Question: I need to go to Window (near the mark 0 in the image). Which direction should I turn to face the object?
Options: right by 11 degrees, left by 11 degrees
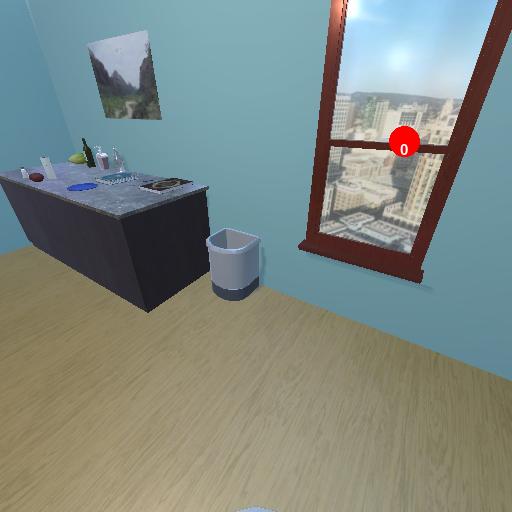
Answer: right by 11 degrees